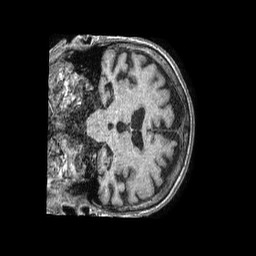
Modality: T1w
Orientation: coronal
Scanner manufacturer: philips
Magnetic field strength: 1.5 T
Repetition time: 0.007804 s
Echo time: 0.003591 s